Field crop: maize
Growth stage: 2
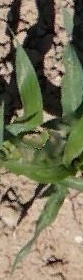
Species: maize